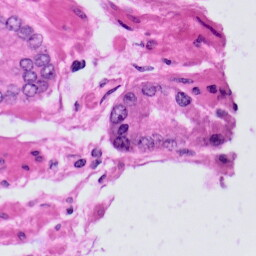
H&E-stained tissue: Prostate